Brain MRI, t2w sequence, axial 2D slice.
Patient: age 34, sex F, weight 95 kg, height 1.95 m
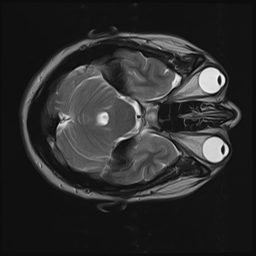